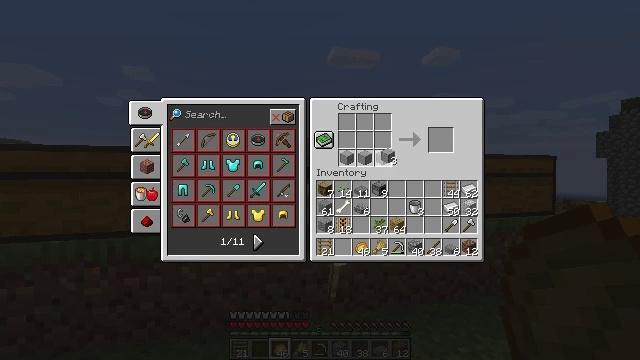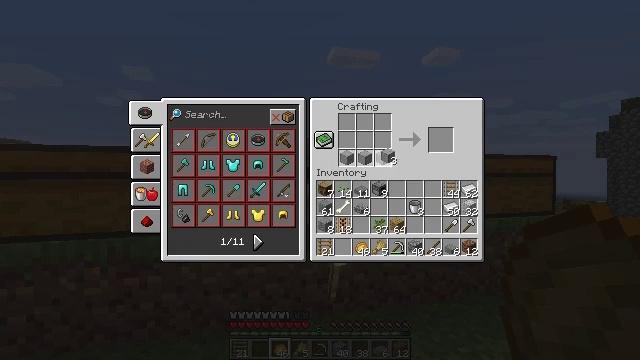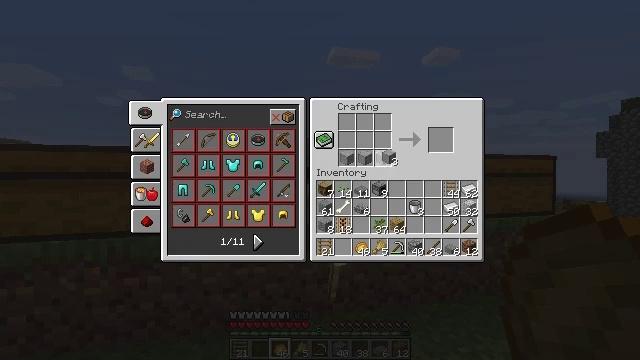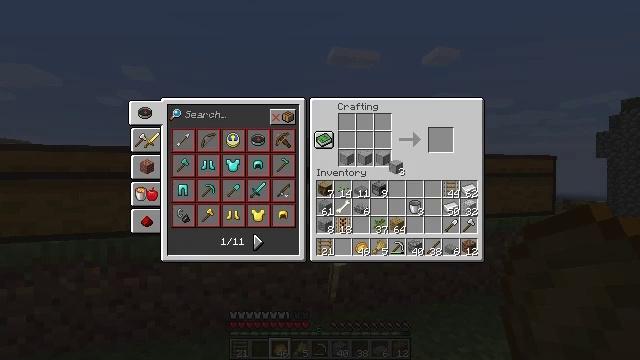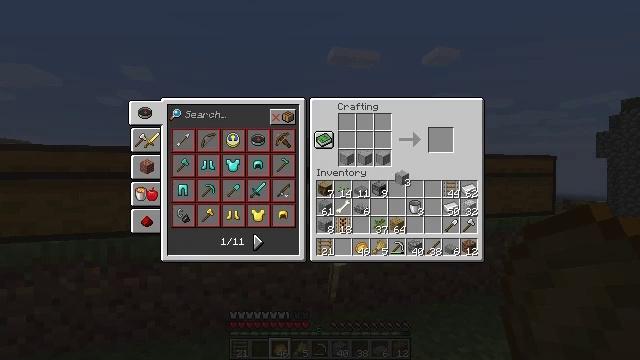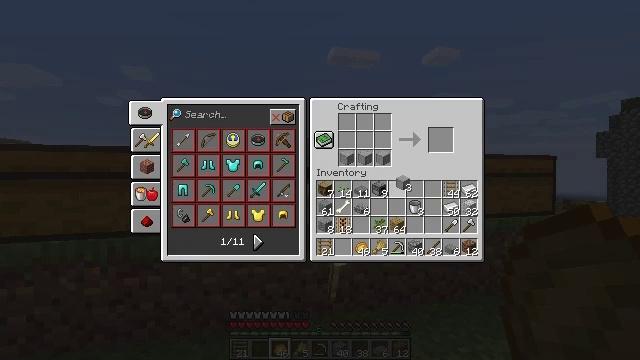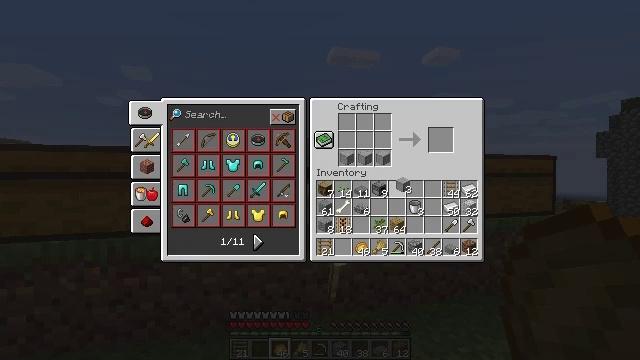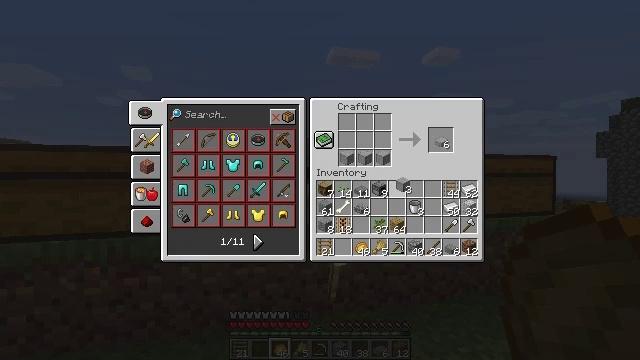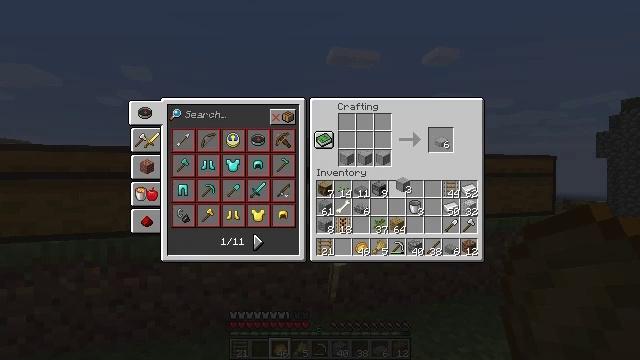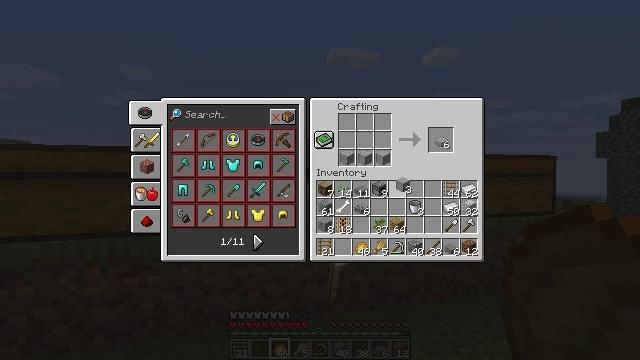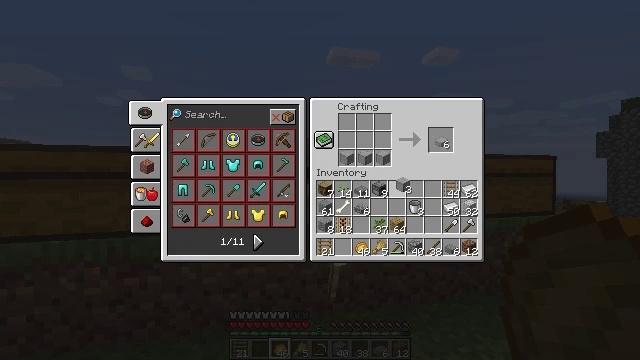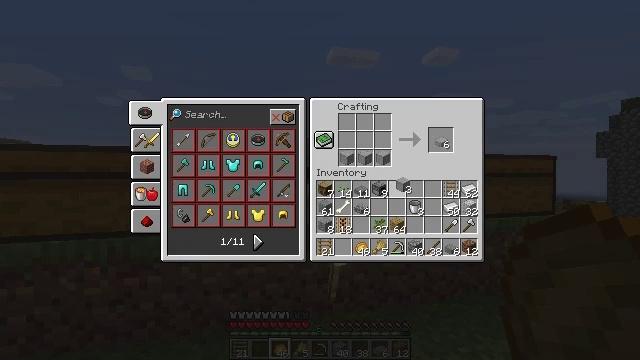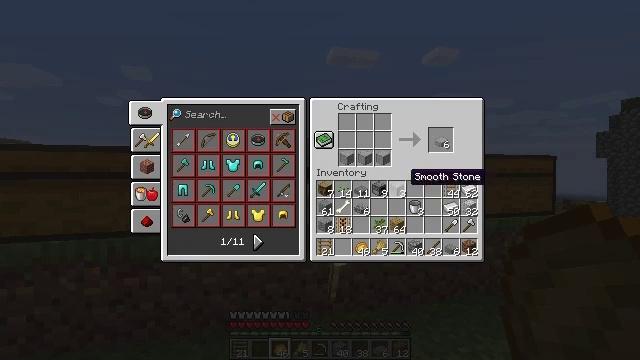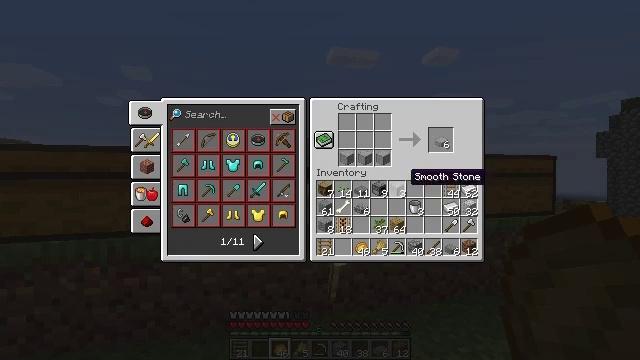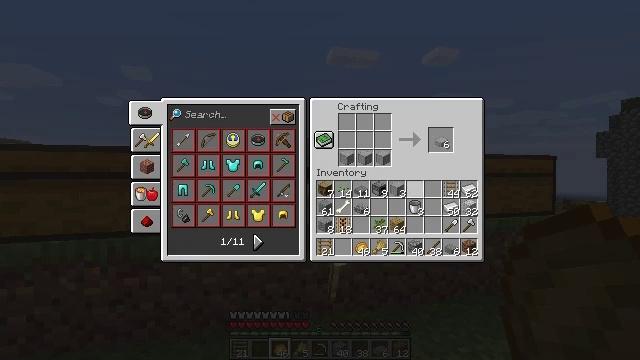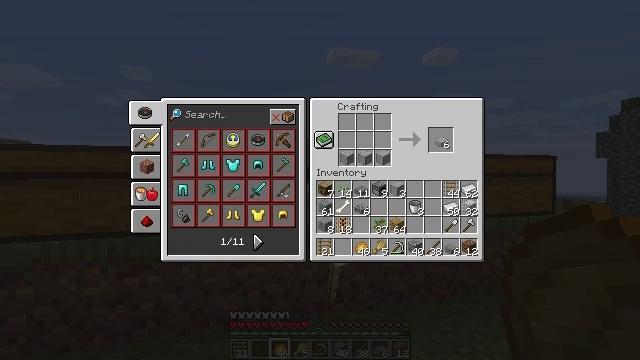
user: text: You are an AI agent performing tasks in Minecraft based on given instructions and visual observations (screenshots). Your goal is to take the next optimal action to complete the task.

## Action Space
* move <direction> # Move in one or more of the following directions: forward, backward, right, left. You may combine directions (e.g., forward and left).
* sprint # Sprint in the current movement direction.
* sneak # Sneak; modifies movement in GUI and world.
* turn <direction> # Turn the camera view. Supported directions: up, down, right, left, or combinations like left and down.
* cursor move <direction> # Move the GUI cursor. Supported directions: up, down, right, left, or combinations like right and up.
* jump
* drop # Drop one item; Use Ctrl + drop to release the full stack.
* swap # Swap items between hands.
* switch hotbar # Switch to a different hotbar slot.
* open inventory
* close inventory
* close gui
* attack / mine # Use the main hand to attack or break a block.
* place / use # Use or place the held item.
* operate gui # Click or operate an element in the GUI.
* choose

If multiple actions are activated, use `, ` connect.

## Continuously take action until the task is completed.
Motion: motion action
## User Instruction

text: Utilize the crafting table to make a smooth stone slab.
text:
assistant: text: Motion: choose
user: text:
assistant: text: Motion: no_op
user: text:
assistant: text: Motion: cursor move right and down
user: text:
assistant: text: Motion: cursor move down
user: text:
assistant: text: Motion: no_op
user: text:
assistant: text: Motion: no_op
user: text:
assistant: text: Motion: no_op
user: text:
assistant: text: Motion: no_op
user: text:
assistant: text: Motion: operate gui
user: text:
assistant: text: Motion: operate gui
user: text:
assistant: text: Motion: operate gui
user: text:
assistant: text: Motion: no_op
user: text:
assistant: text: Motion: no_op
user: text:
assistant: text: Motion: no_op
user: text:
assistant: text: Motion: cursor move right and up
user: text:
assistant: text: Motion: cursor move right and up
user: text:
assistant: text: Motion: sneak, cursor move right and up
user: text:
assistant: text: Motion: sneak
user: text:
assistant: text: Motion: sneak
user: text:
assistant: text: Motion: sneak
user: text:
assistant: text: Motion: sneak, operate gui
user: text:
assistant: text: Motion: sneak, operate gui
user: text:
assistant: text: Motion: sneak, operate gui
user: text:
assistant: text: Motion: sneak
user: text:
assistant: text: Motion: sneak
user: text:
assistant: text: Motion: sneak